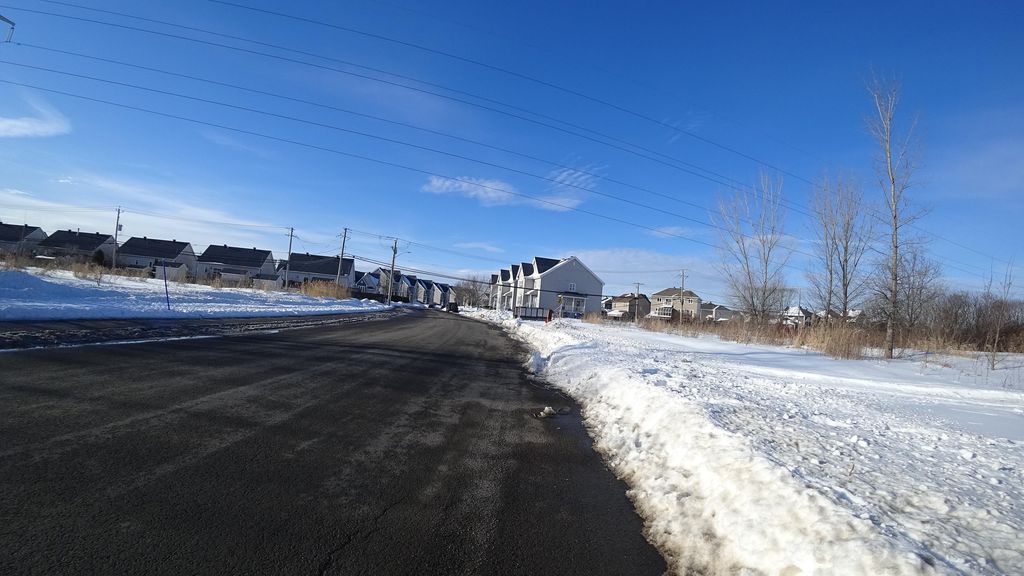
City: quebec_city